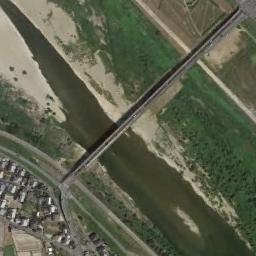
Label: bridge